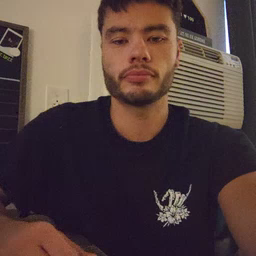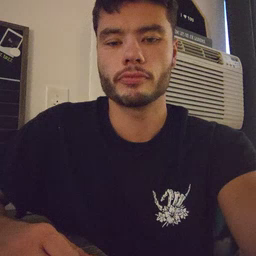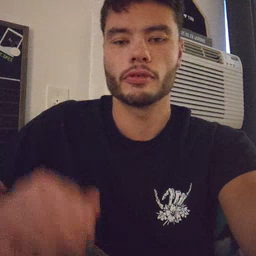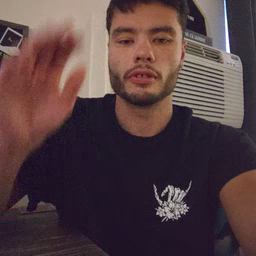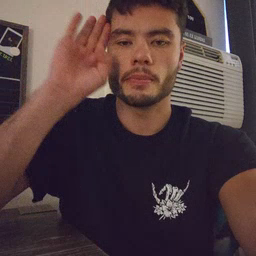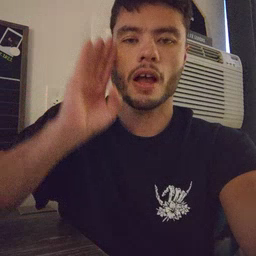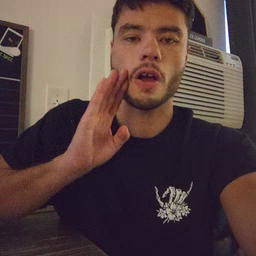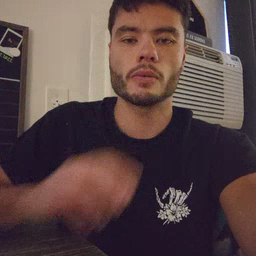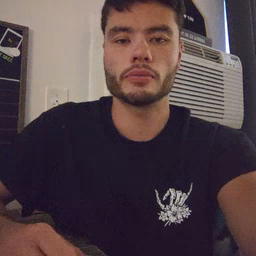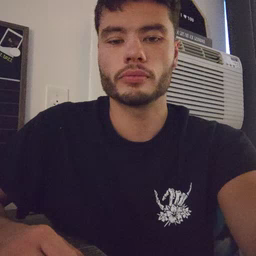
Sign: brown